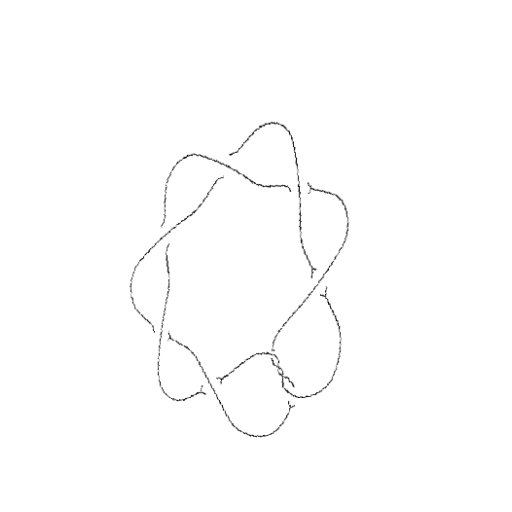
Crossing number: 10